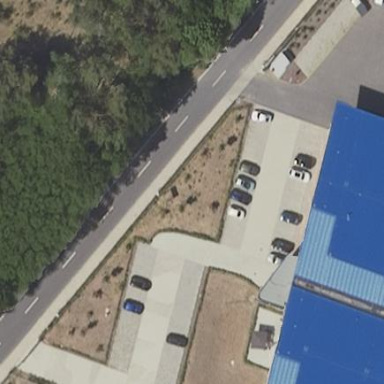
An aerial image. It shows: Parking area with paving stones.